Interaction volume radius: 5 \u00c5
Interaction volume height: 10 \u00c5
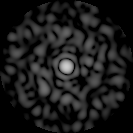
Disorder parameter: 0.8916